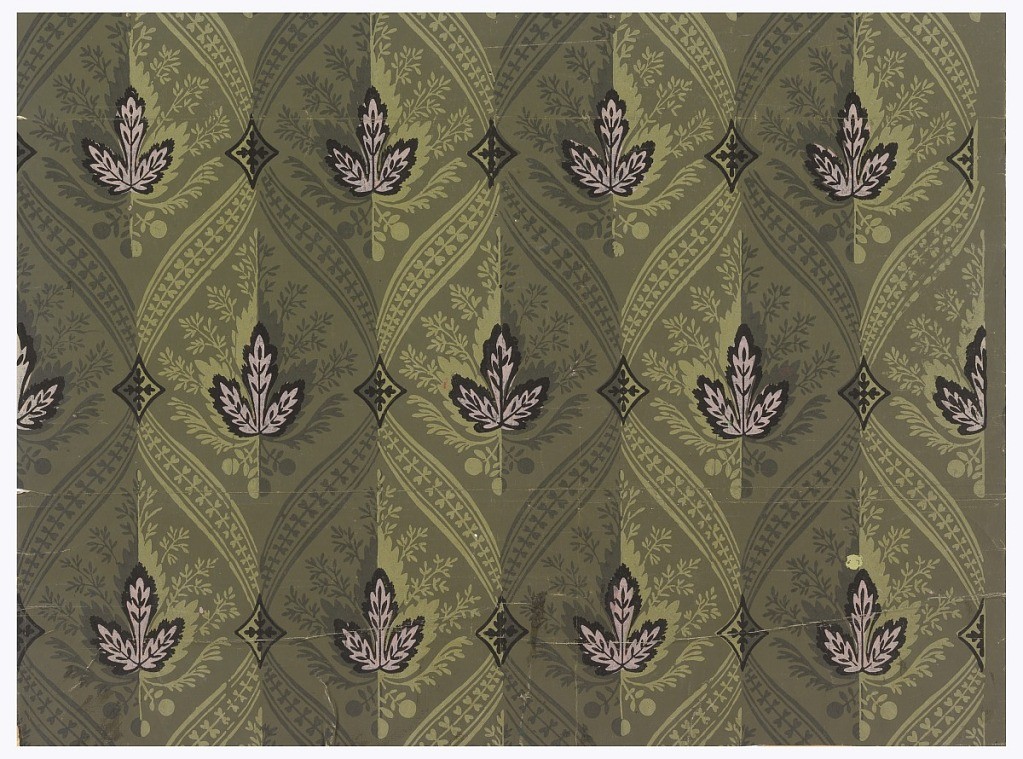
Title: Sidewall
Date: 1840s
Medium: Block-printed paper
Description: Diaper pattern composed of ribbon and bosses with inset, stylized pink leaf and shadow. Optical effect created by alternating light and dark bands of printed ornament.  Printed in black, olive and dark green, on a dark green ground.